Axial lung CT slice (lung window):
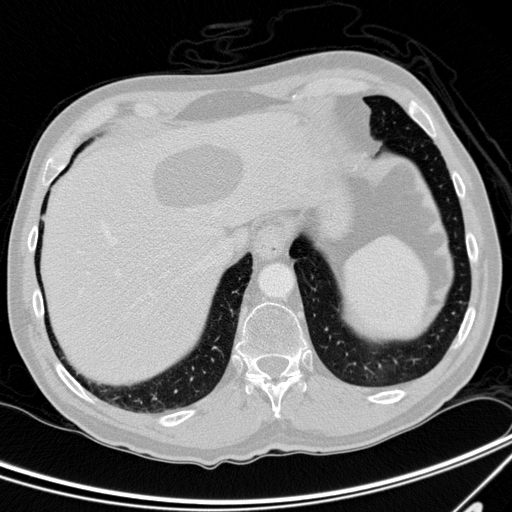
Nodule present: no